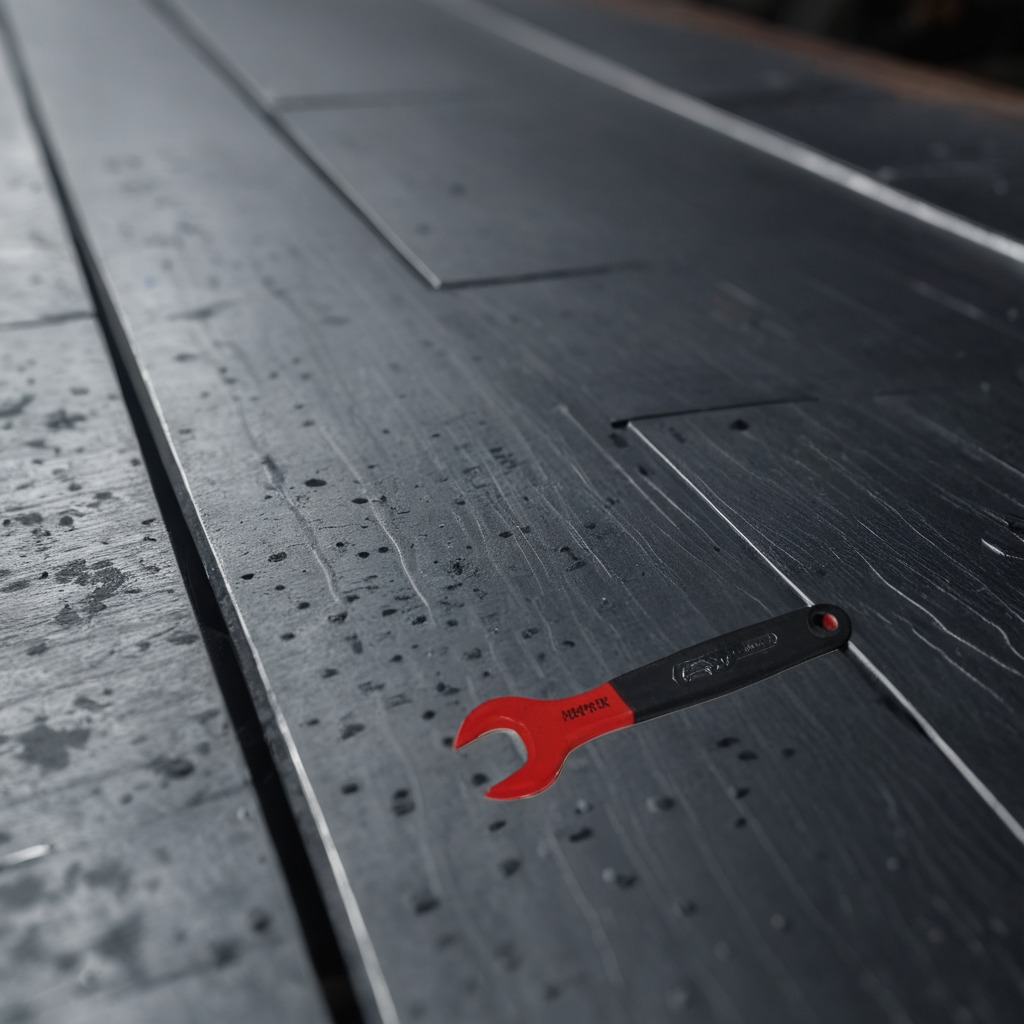
An wrench is lying on a cold steel table in a mining workshop.